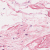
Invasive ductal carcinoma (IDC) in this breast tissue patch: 0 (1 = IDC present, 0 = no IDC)